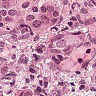
Metastatic tissue present: yes